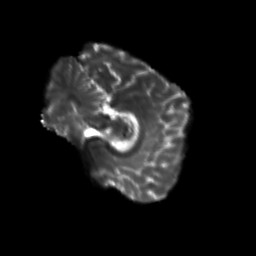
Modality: T2w
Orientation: sagittal
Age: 28
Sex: female
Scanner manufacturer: siemens
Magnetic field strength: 3 T
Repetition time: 3.5 s
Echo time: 0.125 s